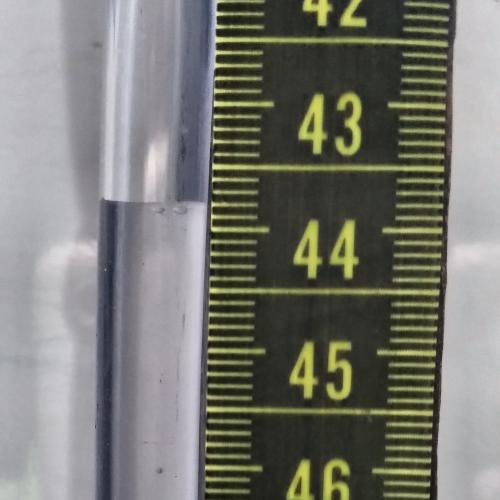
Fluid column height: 43.8 cm